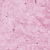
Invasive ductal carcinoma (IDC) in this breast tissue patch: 0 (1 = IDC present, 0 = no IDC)